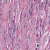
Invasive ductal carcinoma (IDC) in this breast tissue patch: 1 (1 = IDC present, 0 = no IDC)